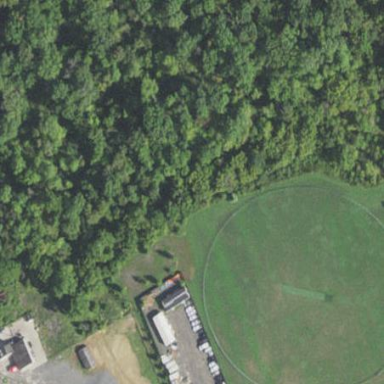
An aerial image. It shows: Cricket pitch for leisure and sports activities.